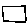
Label: square